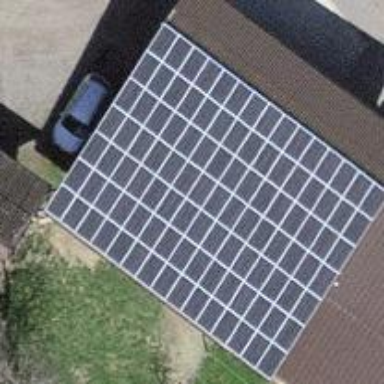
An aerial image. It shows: Solar power generator using photovoltaic panels.